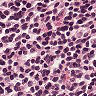
Metastatic tissue present: no